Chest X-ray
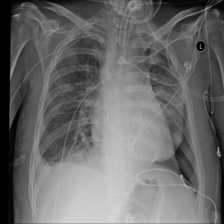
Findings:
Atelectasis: negative
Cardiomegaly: negative
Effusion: negative
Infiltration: negative
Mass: negative
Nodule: negative
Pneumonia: negative
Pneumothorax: negative
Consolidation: negative
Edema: negative
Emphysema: negative
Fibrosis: negative
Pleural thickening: negative
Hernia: negative